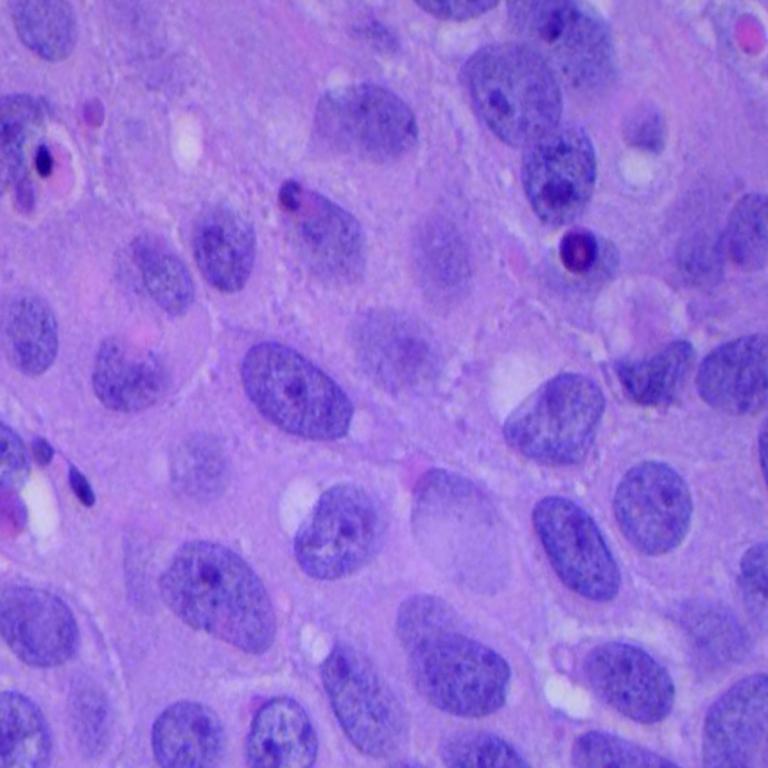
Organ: lung
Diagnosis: squamous carcinomas